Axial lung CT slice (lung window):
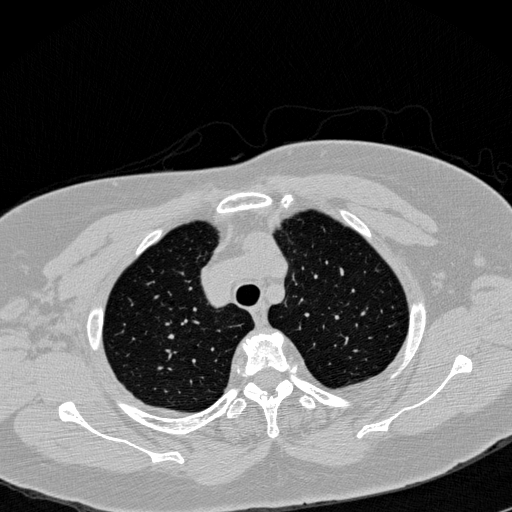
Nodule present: no